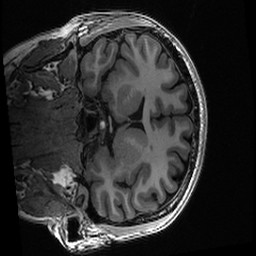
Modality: T1w
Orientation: coronal